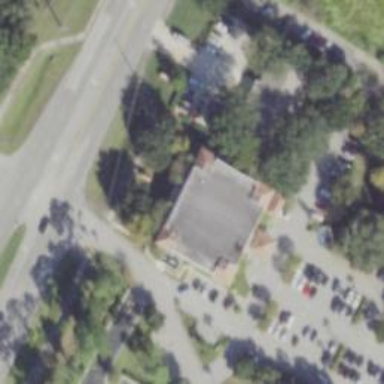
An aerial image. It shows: Pharmacy building providing healthcare services.